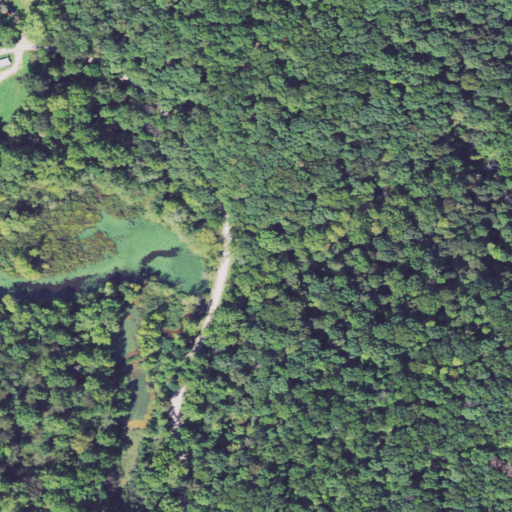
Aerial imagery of valley in Ohio named Butler Hollow containing deciduous forest, woody wetlands, open development, and pasture